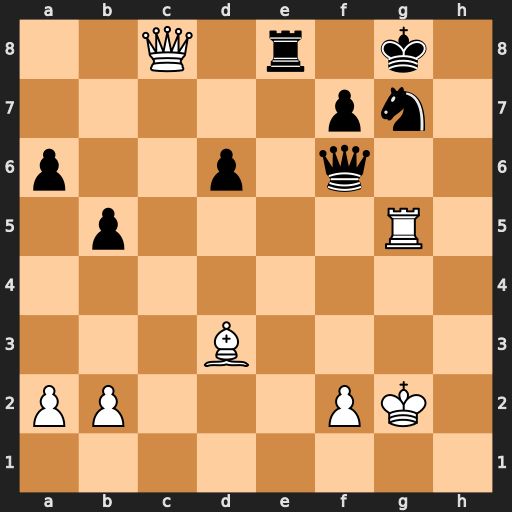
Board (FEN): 2Q1r1k1/5pn1/p2p1q2/1p4R1/8/3B4/PP3PK1/8
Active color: w
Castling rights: -
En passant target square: -
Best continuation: Qxe8#